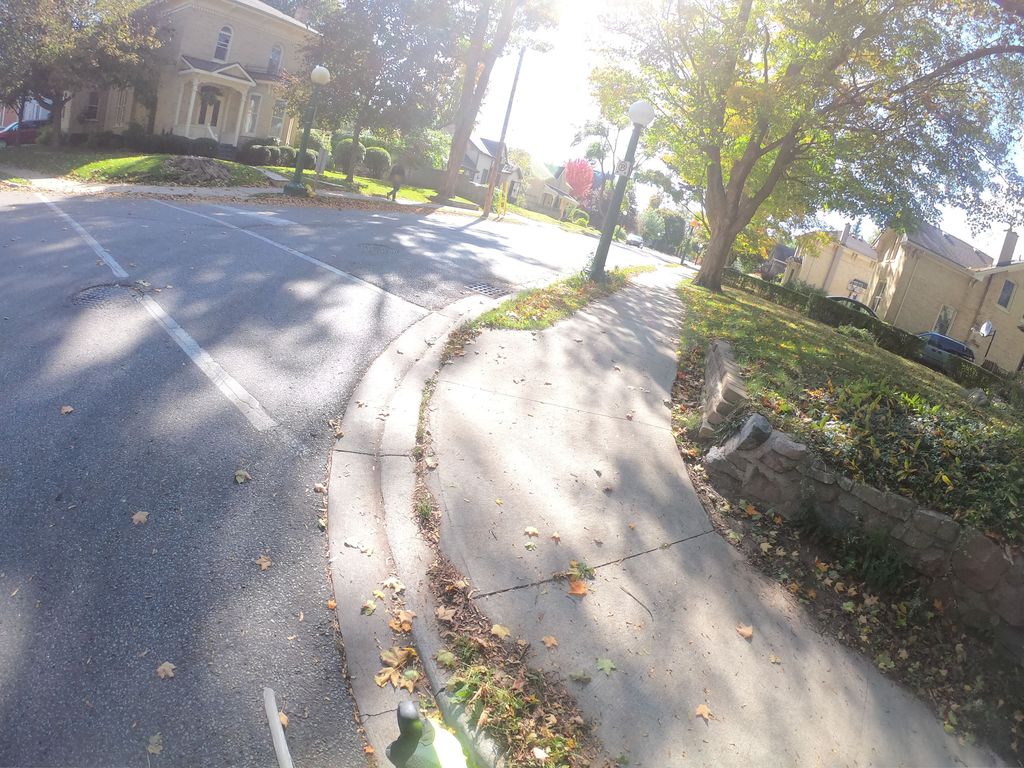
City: kitchener-waterloo